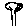
Label: tree